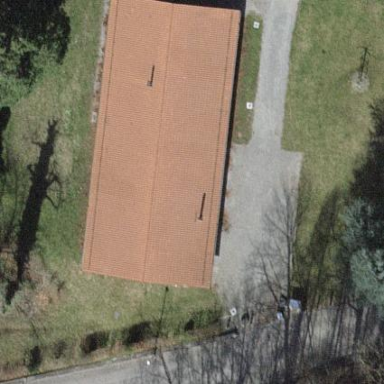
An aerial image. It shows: Scout house.